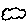
Label: cloud